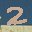
Label: 2